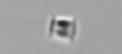
Label: Bacillariophyceae_morphotype1